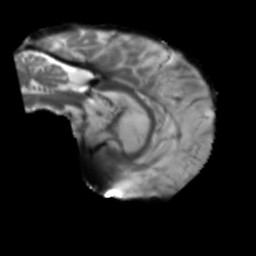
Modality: T2w
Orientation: sagittal
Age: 64
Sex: male
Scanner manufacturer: siemens
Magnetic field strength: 3 T
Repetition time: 5.25 s
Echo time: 0.08 s